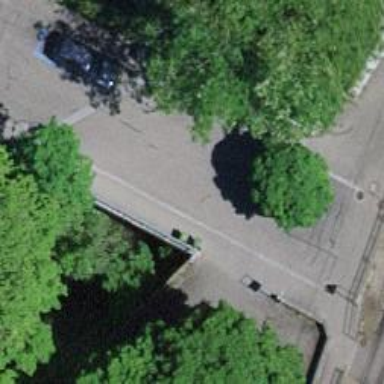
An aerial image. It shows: Footway bridge.